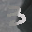
Label: 3